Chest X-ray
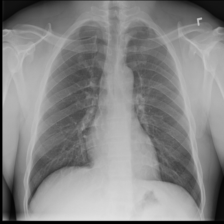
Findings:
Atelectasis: negative
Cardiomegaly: negative
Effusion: negative
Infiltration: negative
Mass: negative
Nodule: negative
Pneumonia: negative
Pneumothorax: negative
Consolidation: negative
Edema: negative
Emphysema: negative
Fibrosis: negative
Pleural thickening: negative
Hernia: negative